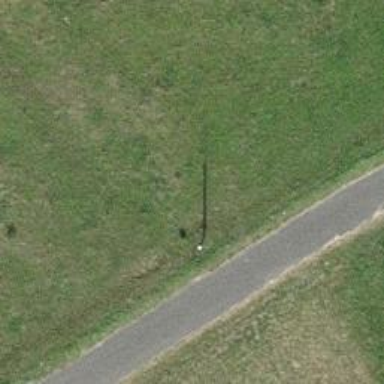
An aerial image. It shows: Minor power line.